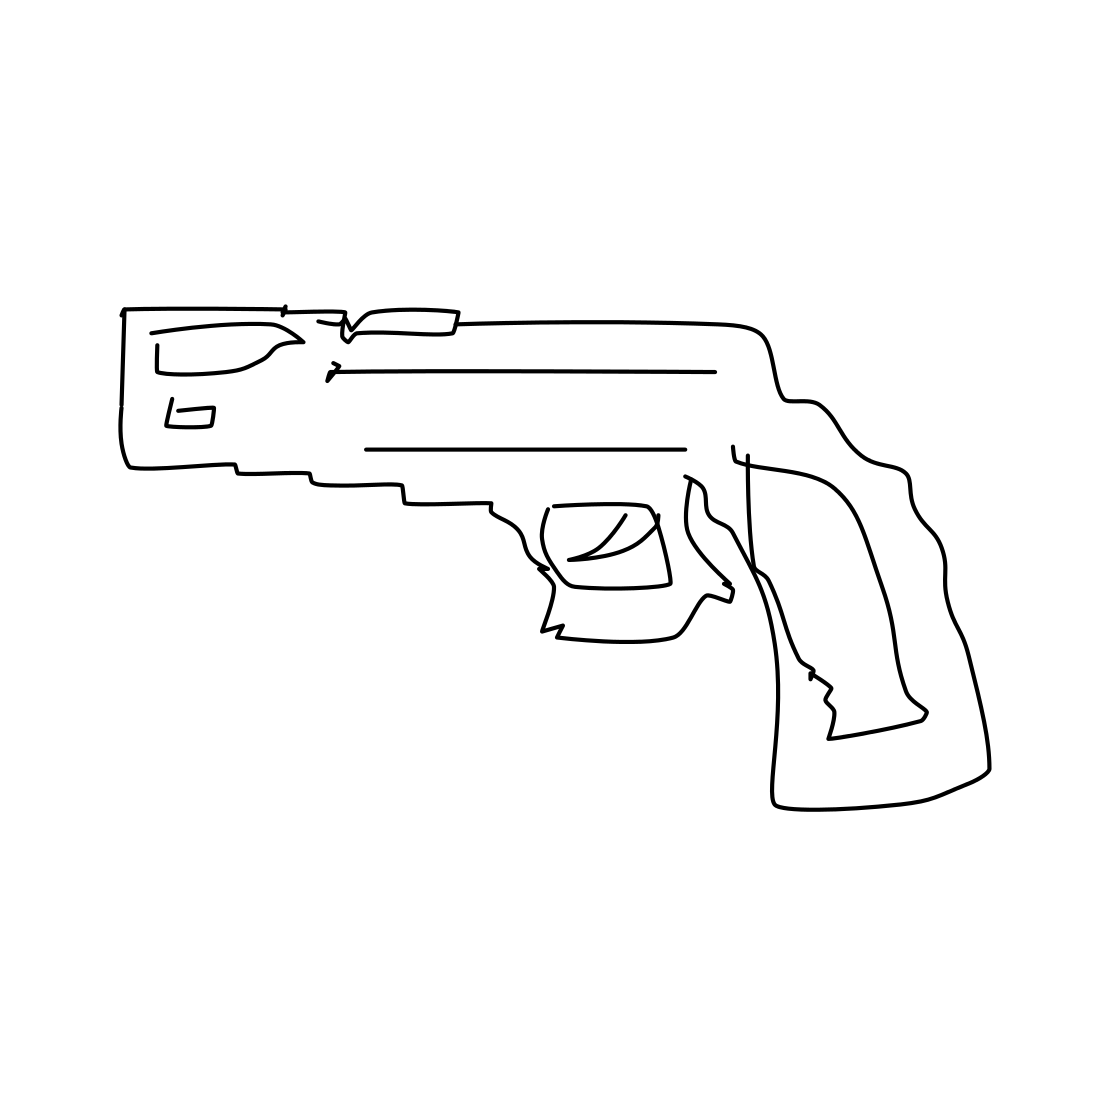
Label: rifle